Question: I have an active checkbox, and a highlight checkbox.

I'd like the Active checkbox to automatically check the highlight checkbox when active is checked. I'm up against the fence on whether to explore <URL> or do an ugly bind that adds a attribute.
I'm ultimately looking for the dryest recomendation and of course any code snippets are MORE THAN welcome!!!
Somewhat because each check box (although right next to eachother in a table are their own form, which is submitted with ajax on change.
'''
<td>
<% form_for(:catalog_item, catalog_item.item, :url => set_admin_catalog_item_path(catalog_item), :html => {:class => 'ajax'}) do |f| %>
<%= f.check_box :active %>
<% end %>
</td>
<td>
<% form_for(:catalog_item, catalog_item, :url => set_admin_catalog_item_path(catalog_item), :html => {:class => 'ajax'}) do |f| %>
<%= f.check_box :highlight %>
<% end %>
</td>
'''
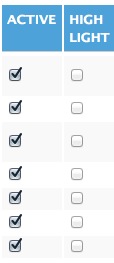
Answer: Check this <URL>
'''
$(function() {
$('.active').on('click', function(){
$(this).next().attr('checked' , $(this).is(':checked'));
});
});
'''
Also can use
'''
$(this).next().prop('checked' , $(this).is(':checked'));
'''